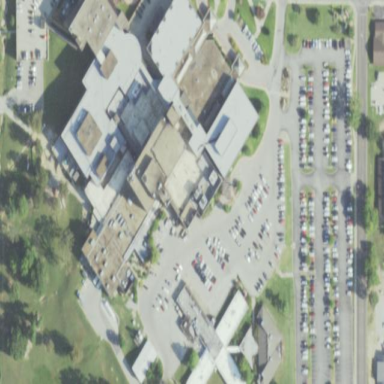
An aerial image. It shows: Hospital providing healthcare services.